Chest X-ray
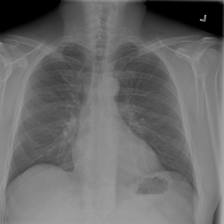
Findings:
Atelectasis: negative
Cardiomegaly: negative
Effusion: negative
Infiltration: negative
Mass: negative
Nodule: negative
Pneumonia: negative
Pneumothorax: negative
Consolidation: negative
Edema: negative
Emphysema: negative
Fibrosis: negative
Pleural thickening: negative
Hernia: negative